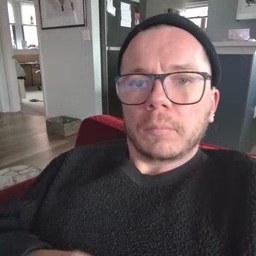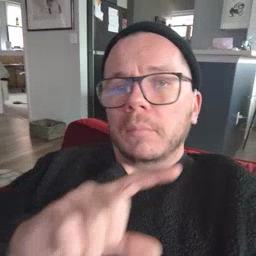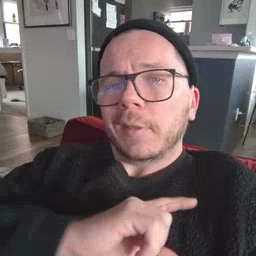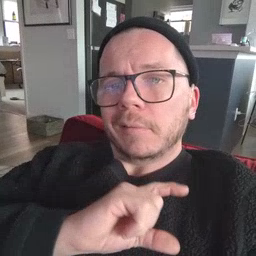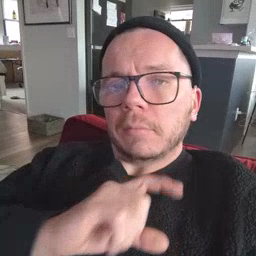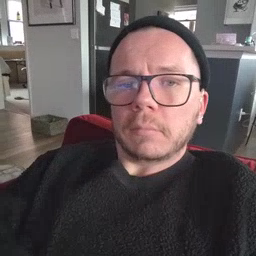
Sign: police